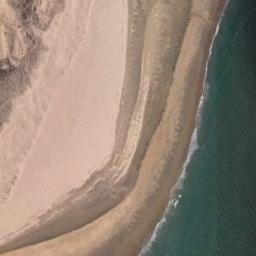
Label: beach